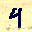
Label: 4